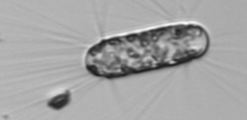
Label: Corethron_hystrix